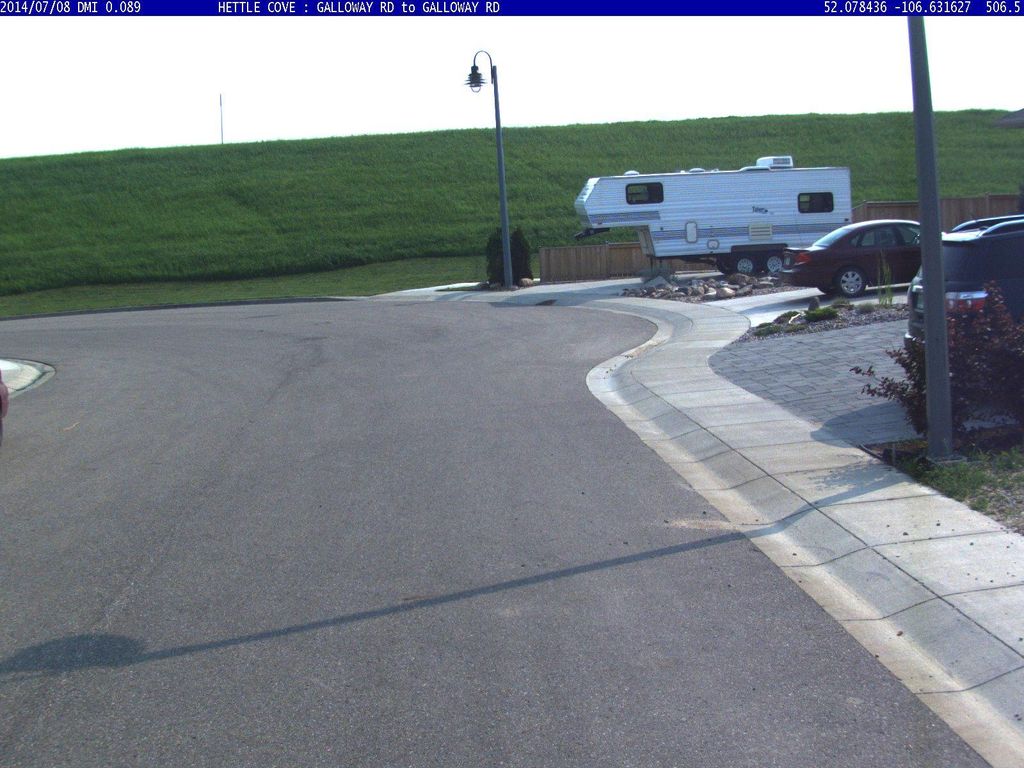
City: saskatoon